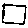
Label: square